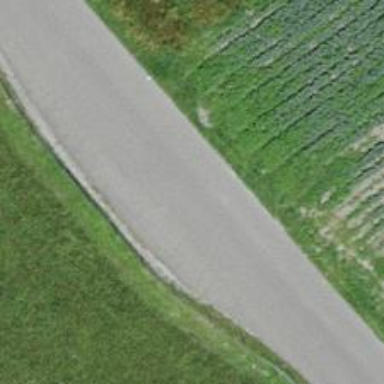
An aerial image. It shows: Passing place on the road.